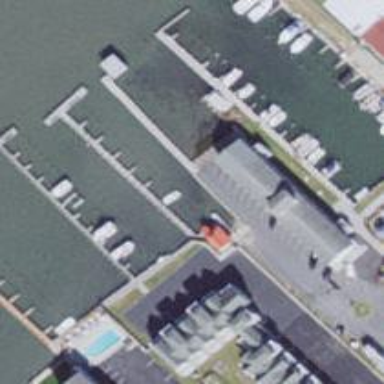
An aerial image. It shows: Man-made pier.